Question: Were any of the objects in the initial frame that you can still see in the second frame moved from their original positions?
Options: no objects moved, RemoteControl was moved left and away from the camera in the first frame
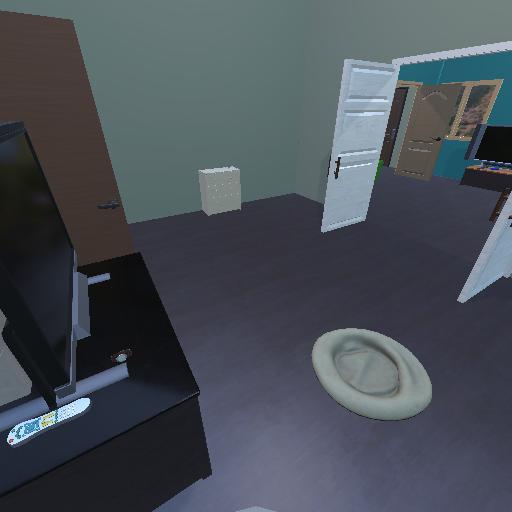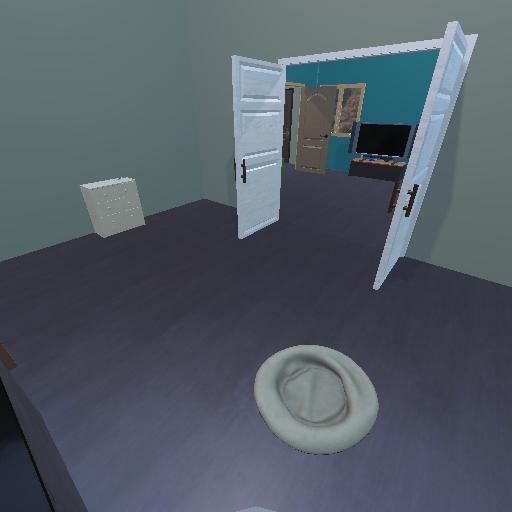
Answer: no objects moved